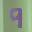
Label: 9